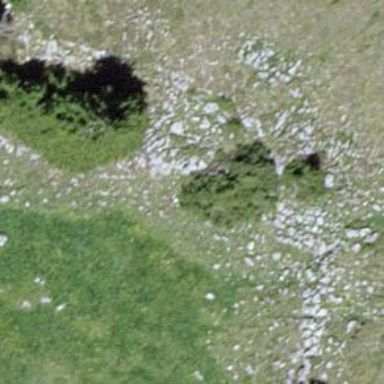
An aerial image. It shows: Needle-leaved tree in nature.